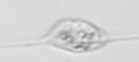
Label: Amoeba